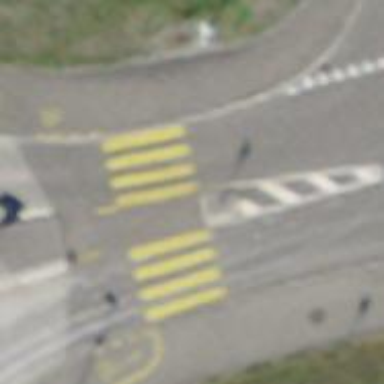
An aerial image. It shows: Asphalt footway with marked crossing.